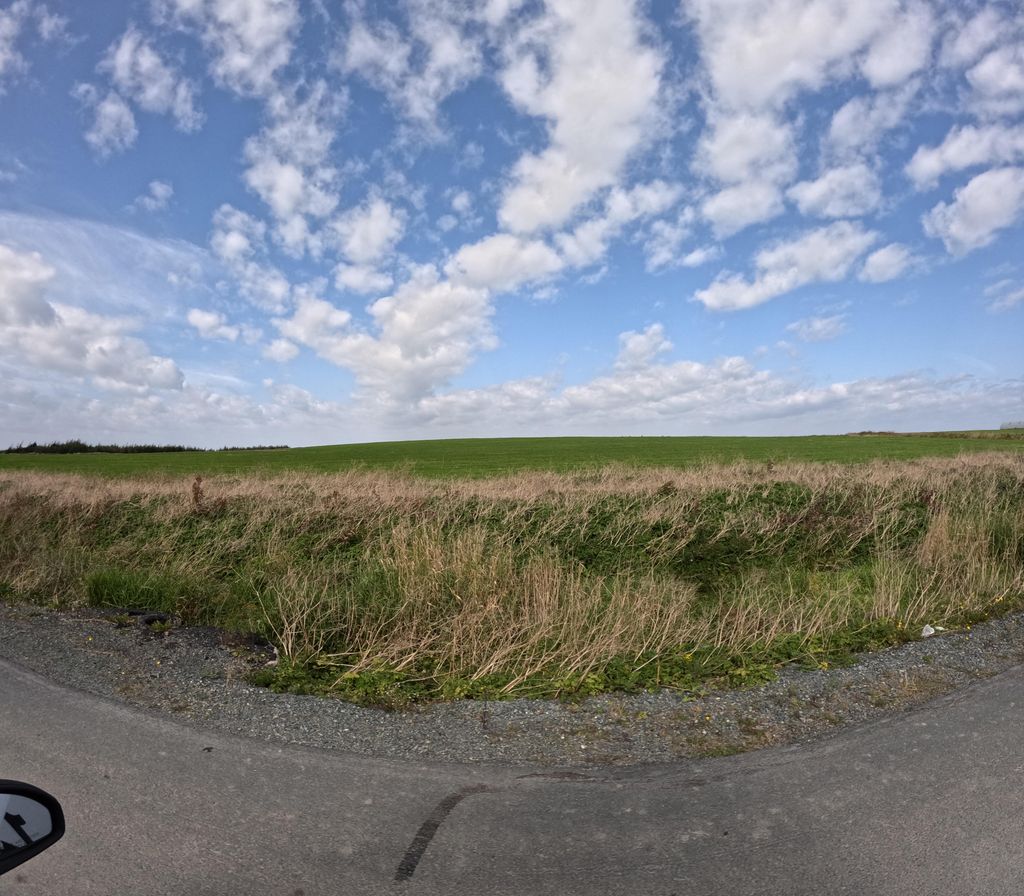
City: st_johns